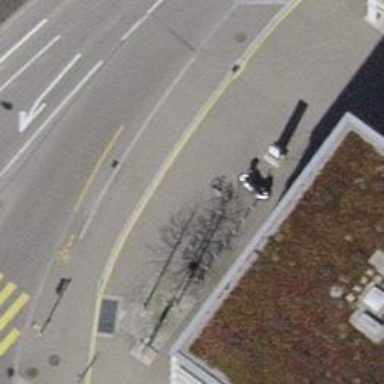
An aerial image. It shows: Bicycle parking area with stands available.